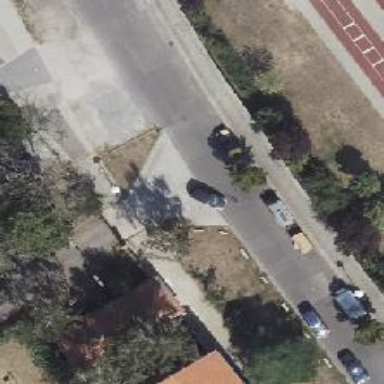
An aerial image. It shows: Residential road with asphalt surface. There is parallel parking on the left side of the street.